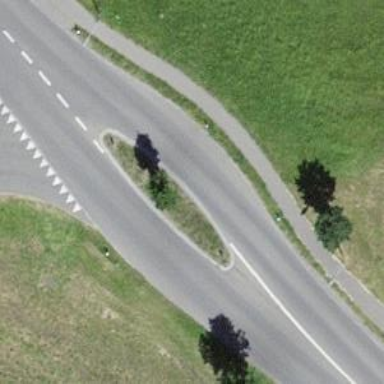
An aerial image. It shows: Traffic calming island.